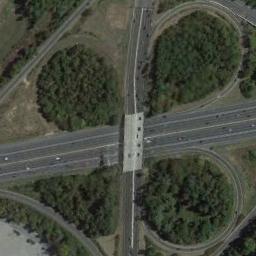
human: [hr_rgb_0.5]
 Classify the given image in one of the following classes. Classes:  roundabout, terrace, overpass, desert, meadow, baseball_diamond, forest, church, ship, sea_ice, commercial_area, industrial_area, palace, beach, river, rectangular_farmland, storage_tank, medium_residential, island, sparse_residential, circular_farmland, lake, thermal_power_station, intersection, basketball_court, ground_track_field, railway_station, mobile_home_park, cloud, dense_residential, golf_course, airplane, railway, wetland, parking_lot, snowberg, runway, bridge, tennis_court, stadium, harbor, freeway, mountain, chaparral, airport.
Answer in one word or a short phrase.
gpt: overpass